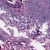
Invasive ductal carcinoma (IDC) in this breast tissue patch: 1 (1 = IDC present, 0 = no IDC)